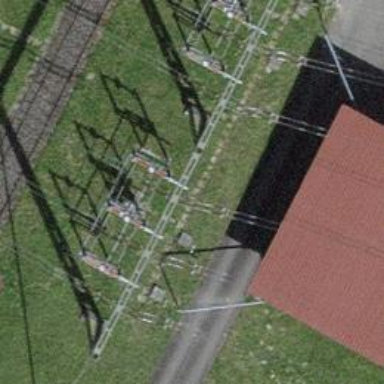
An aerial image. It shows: Power line with three cables in bay configuration.